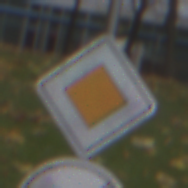
Verkehrszeichen: Vorfahrtsstrasse
Zusatzzeichen unten: EndeGeschwindigkeit60
Umgebung: Outdoor, Nature
Tageszeit: MorningAfternoon
Wetter: Overcast
Licht: Natural
Jahreszeit: Autumn
Kontrast: LowContrast